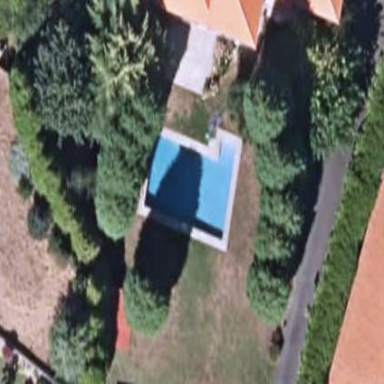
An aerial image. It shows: Swimming pool located in leisure land.